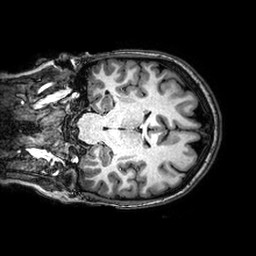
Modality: T1w
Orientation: coronal
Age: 20
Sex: female